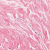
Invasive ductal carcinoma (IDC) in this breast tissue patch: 0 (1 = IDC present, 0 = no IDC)